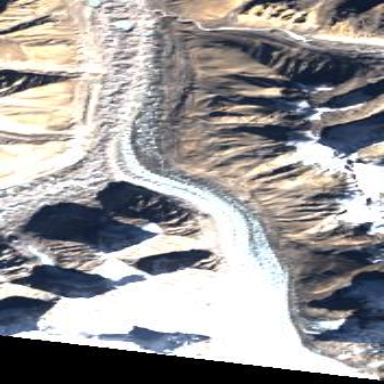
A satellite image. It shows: Stunning view of glacier.